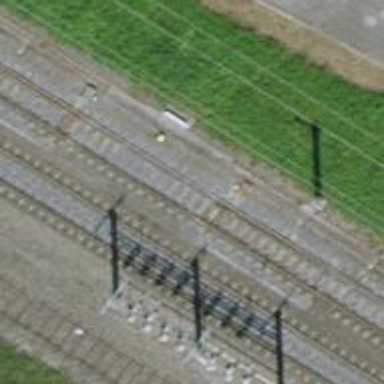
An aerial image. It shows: Railway switch.